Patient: sex M, age 60
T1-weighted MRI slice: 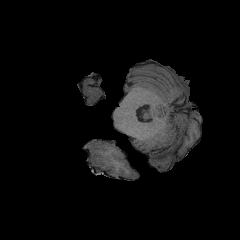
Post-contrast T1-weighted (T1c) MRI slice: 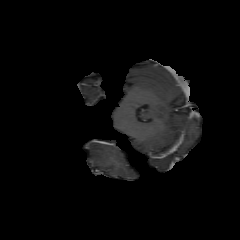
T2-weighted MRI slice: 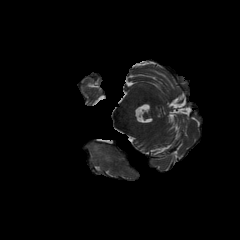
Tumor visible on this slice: yes
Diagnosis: Glioblastoma, IDH-wildtype
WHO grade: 4